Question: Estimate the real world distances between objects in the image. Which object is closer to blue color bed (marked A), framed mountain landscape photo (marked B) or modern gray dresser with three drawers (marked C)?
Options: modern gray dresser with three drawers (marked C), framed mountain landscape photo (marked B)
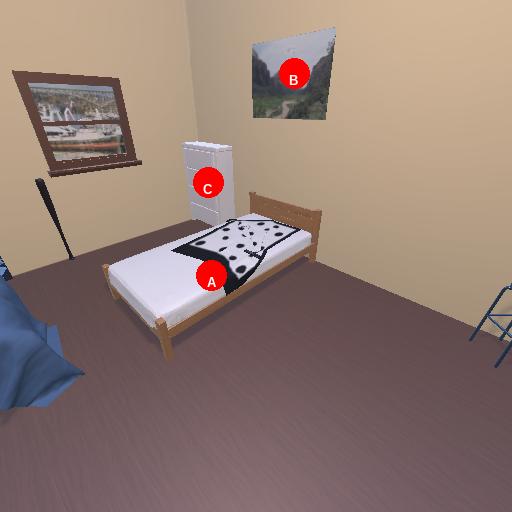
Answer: modern gray dresser with three drawers (marked C)